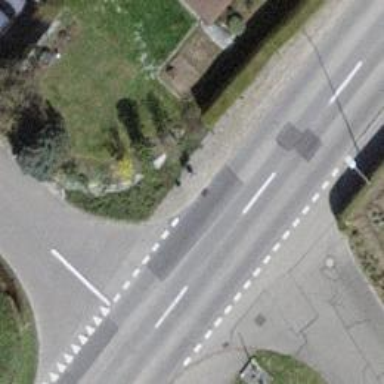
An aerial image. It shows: Bus stop with platform for public transport.